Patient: sex F, age 27
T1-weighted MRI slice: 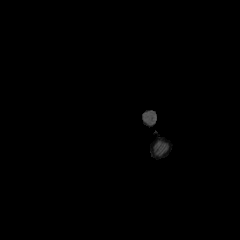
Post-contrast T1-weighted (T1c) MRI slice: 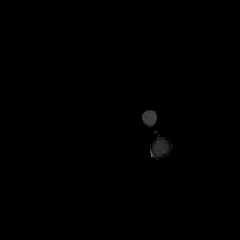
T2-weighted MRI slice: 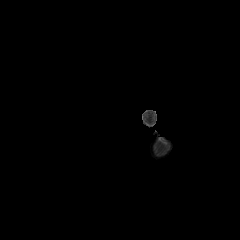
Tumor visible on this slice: no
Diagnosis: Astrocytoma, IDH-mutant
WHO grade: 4